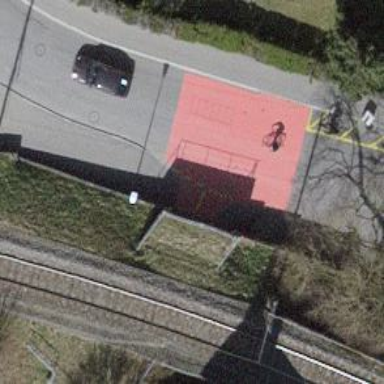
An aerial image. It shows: Asphalt cycleway with asphalt footway.